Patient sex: M
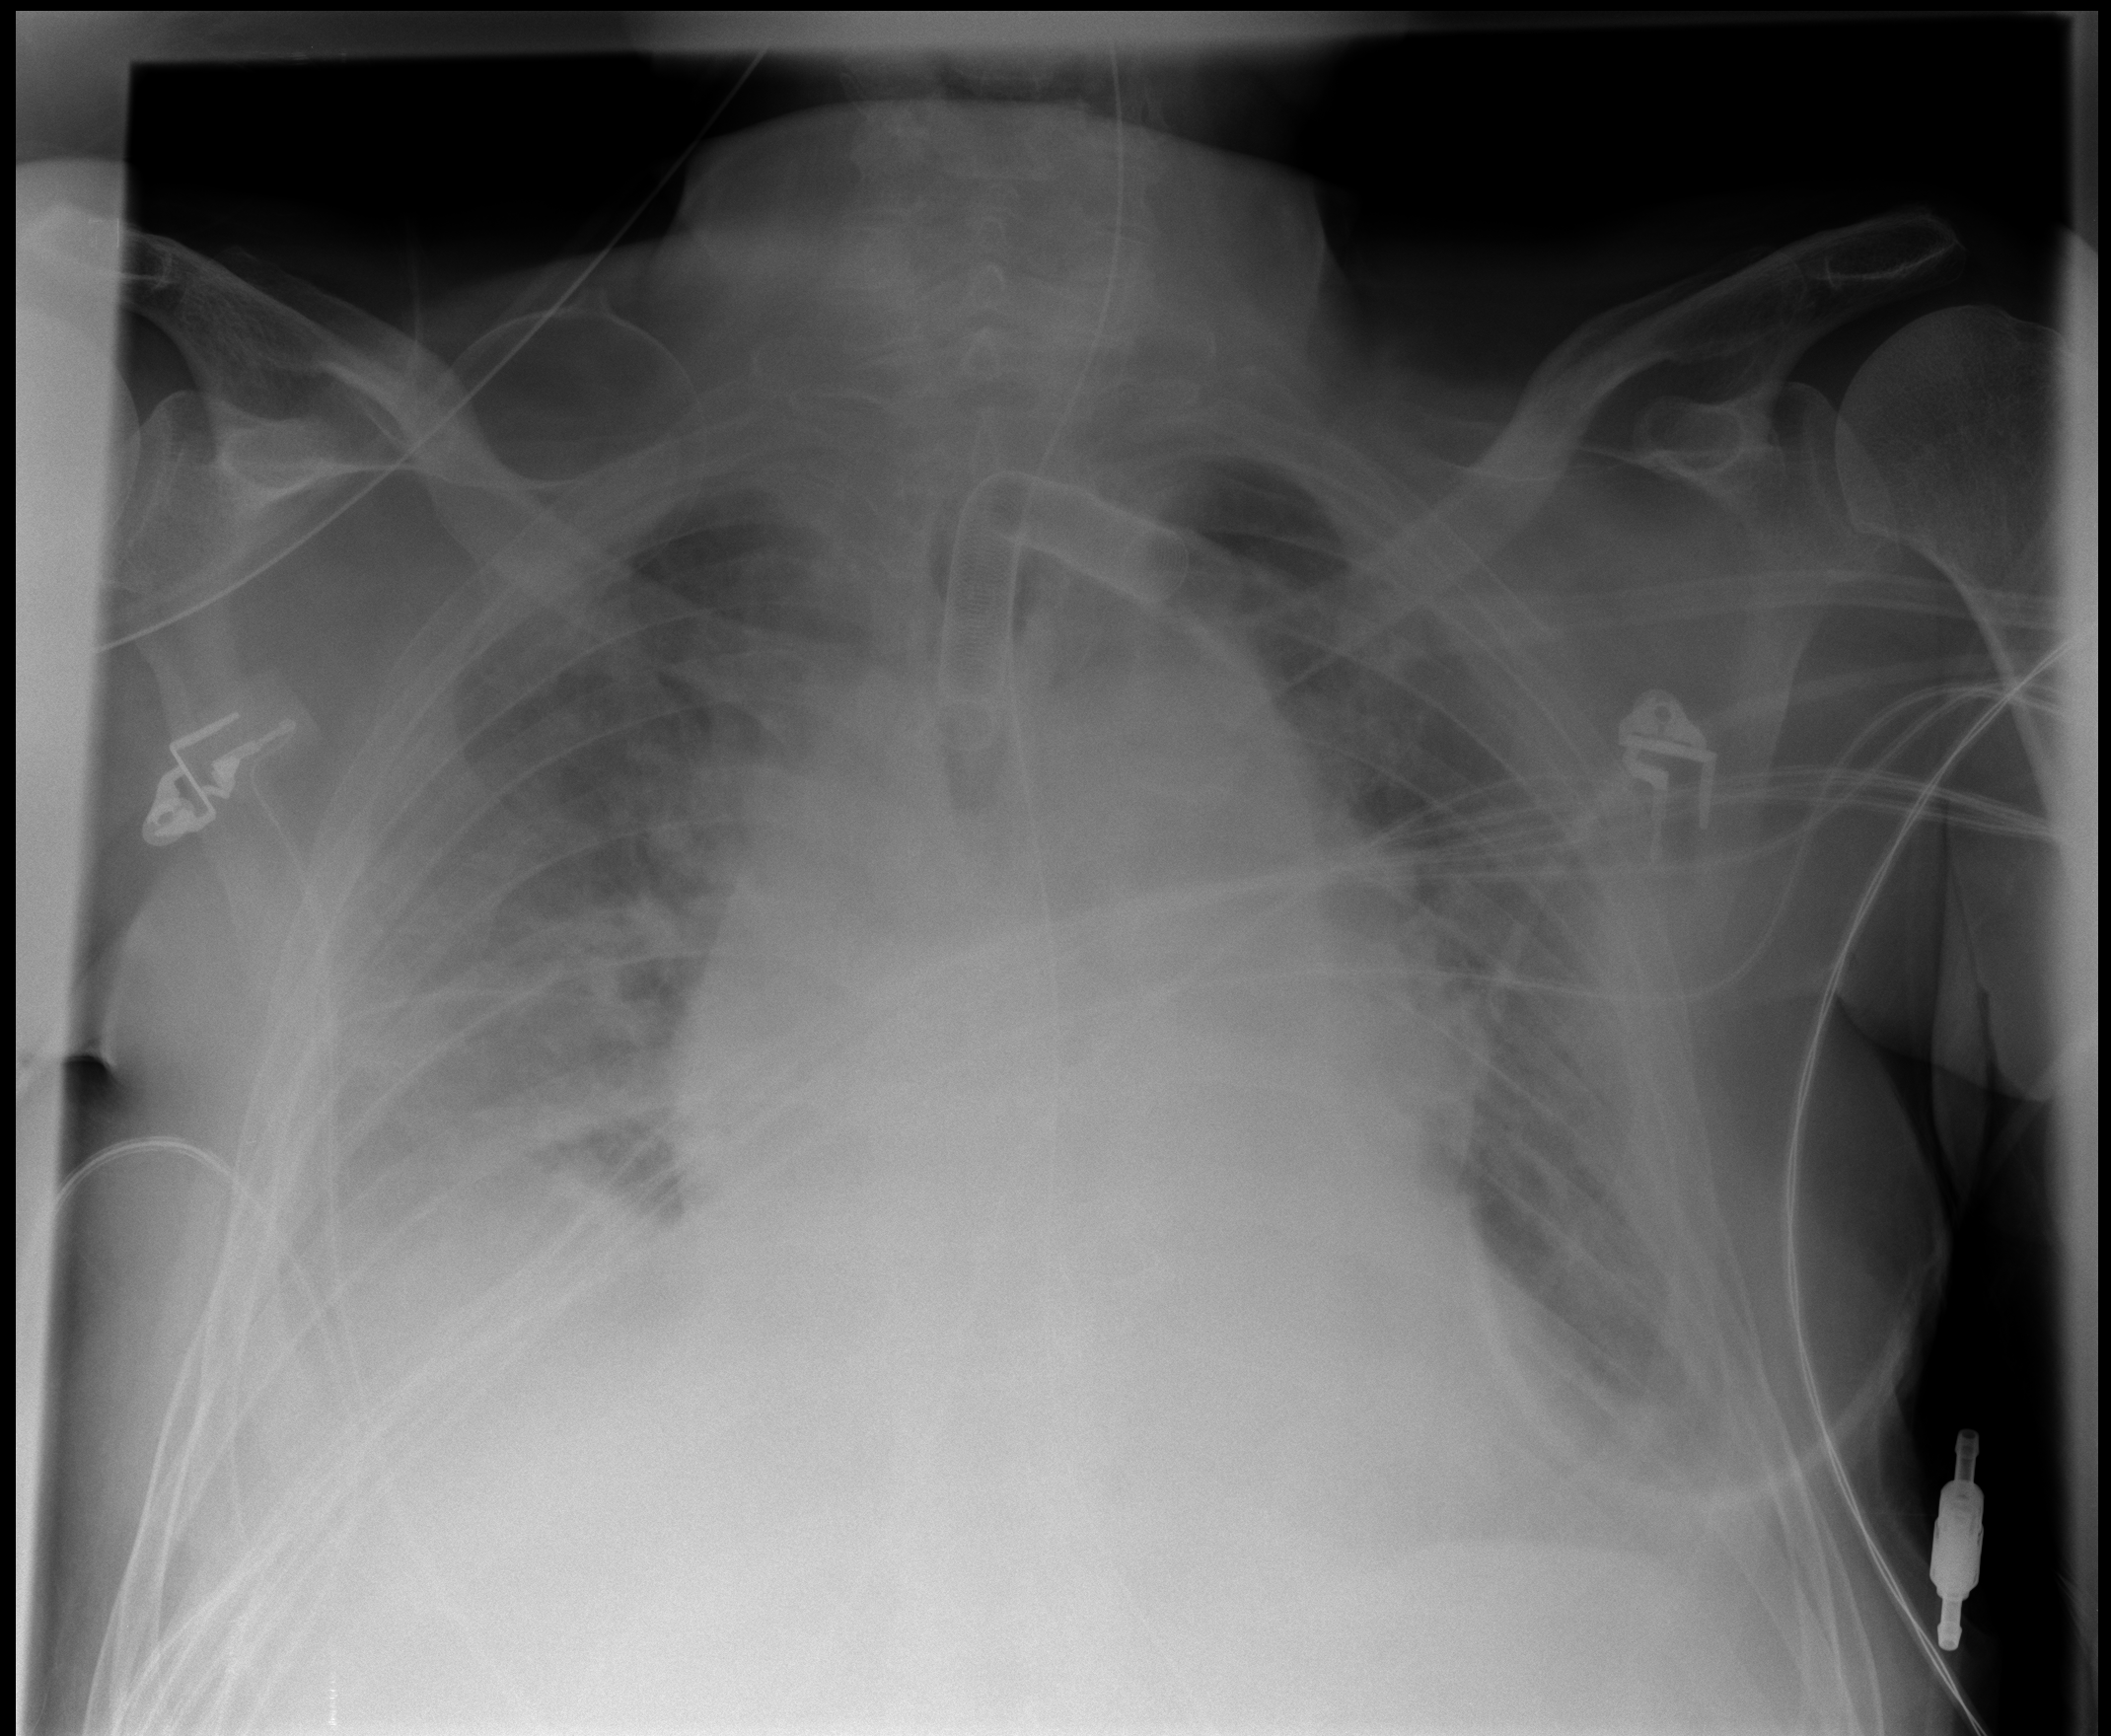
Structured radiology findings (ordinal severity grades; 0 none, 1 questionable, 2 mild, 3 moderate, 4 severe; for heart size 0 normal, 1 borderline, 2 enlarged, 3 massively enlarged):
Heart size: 2
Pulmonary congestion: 2
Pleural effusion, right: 2
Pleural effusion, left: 2
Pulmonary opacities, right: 2
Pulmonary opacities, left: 2
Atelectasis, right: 3
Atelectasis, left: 3